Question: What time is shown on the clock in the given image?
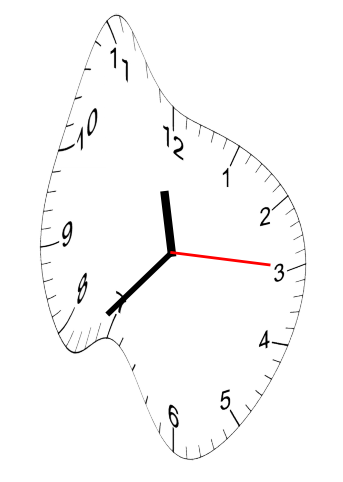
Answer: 11:37:15